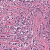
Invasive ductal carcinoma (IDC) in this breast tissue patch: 1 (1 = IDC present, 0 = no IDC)